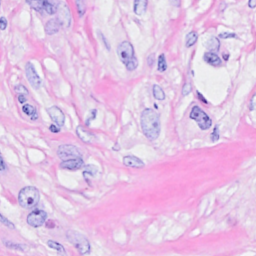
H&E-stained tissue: Breast